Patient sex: M
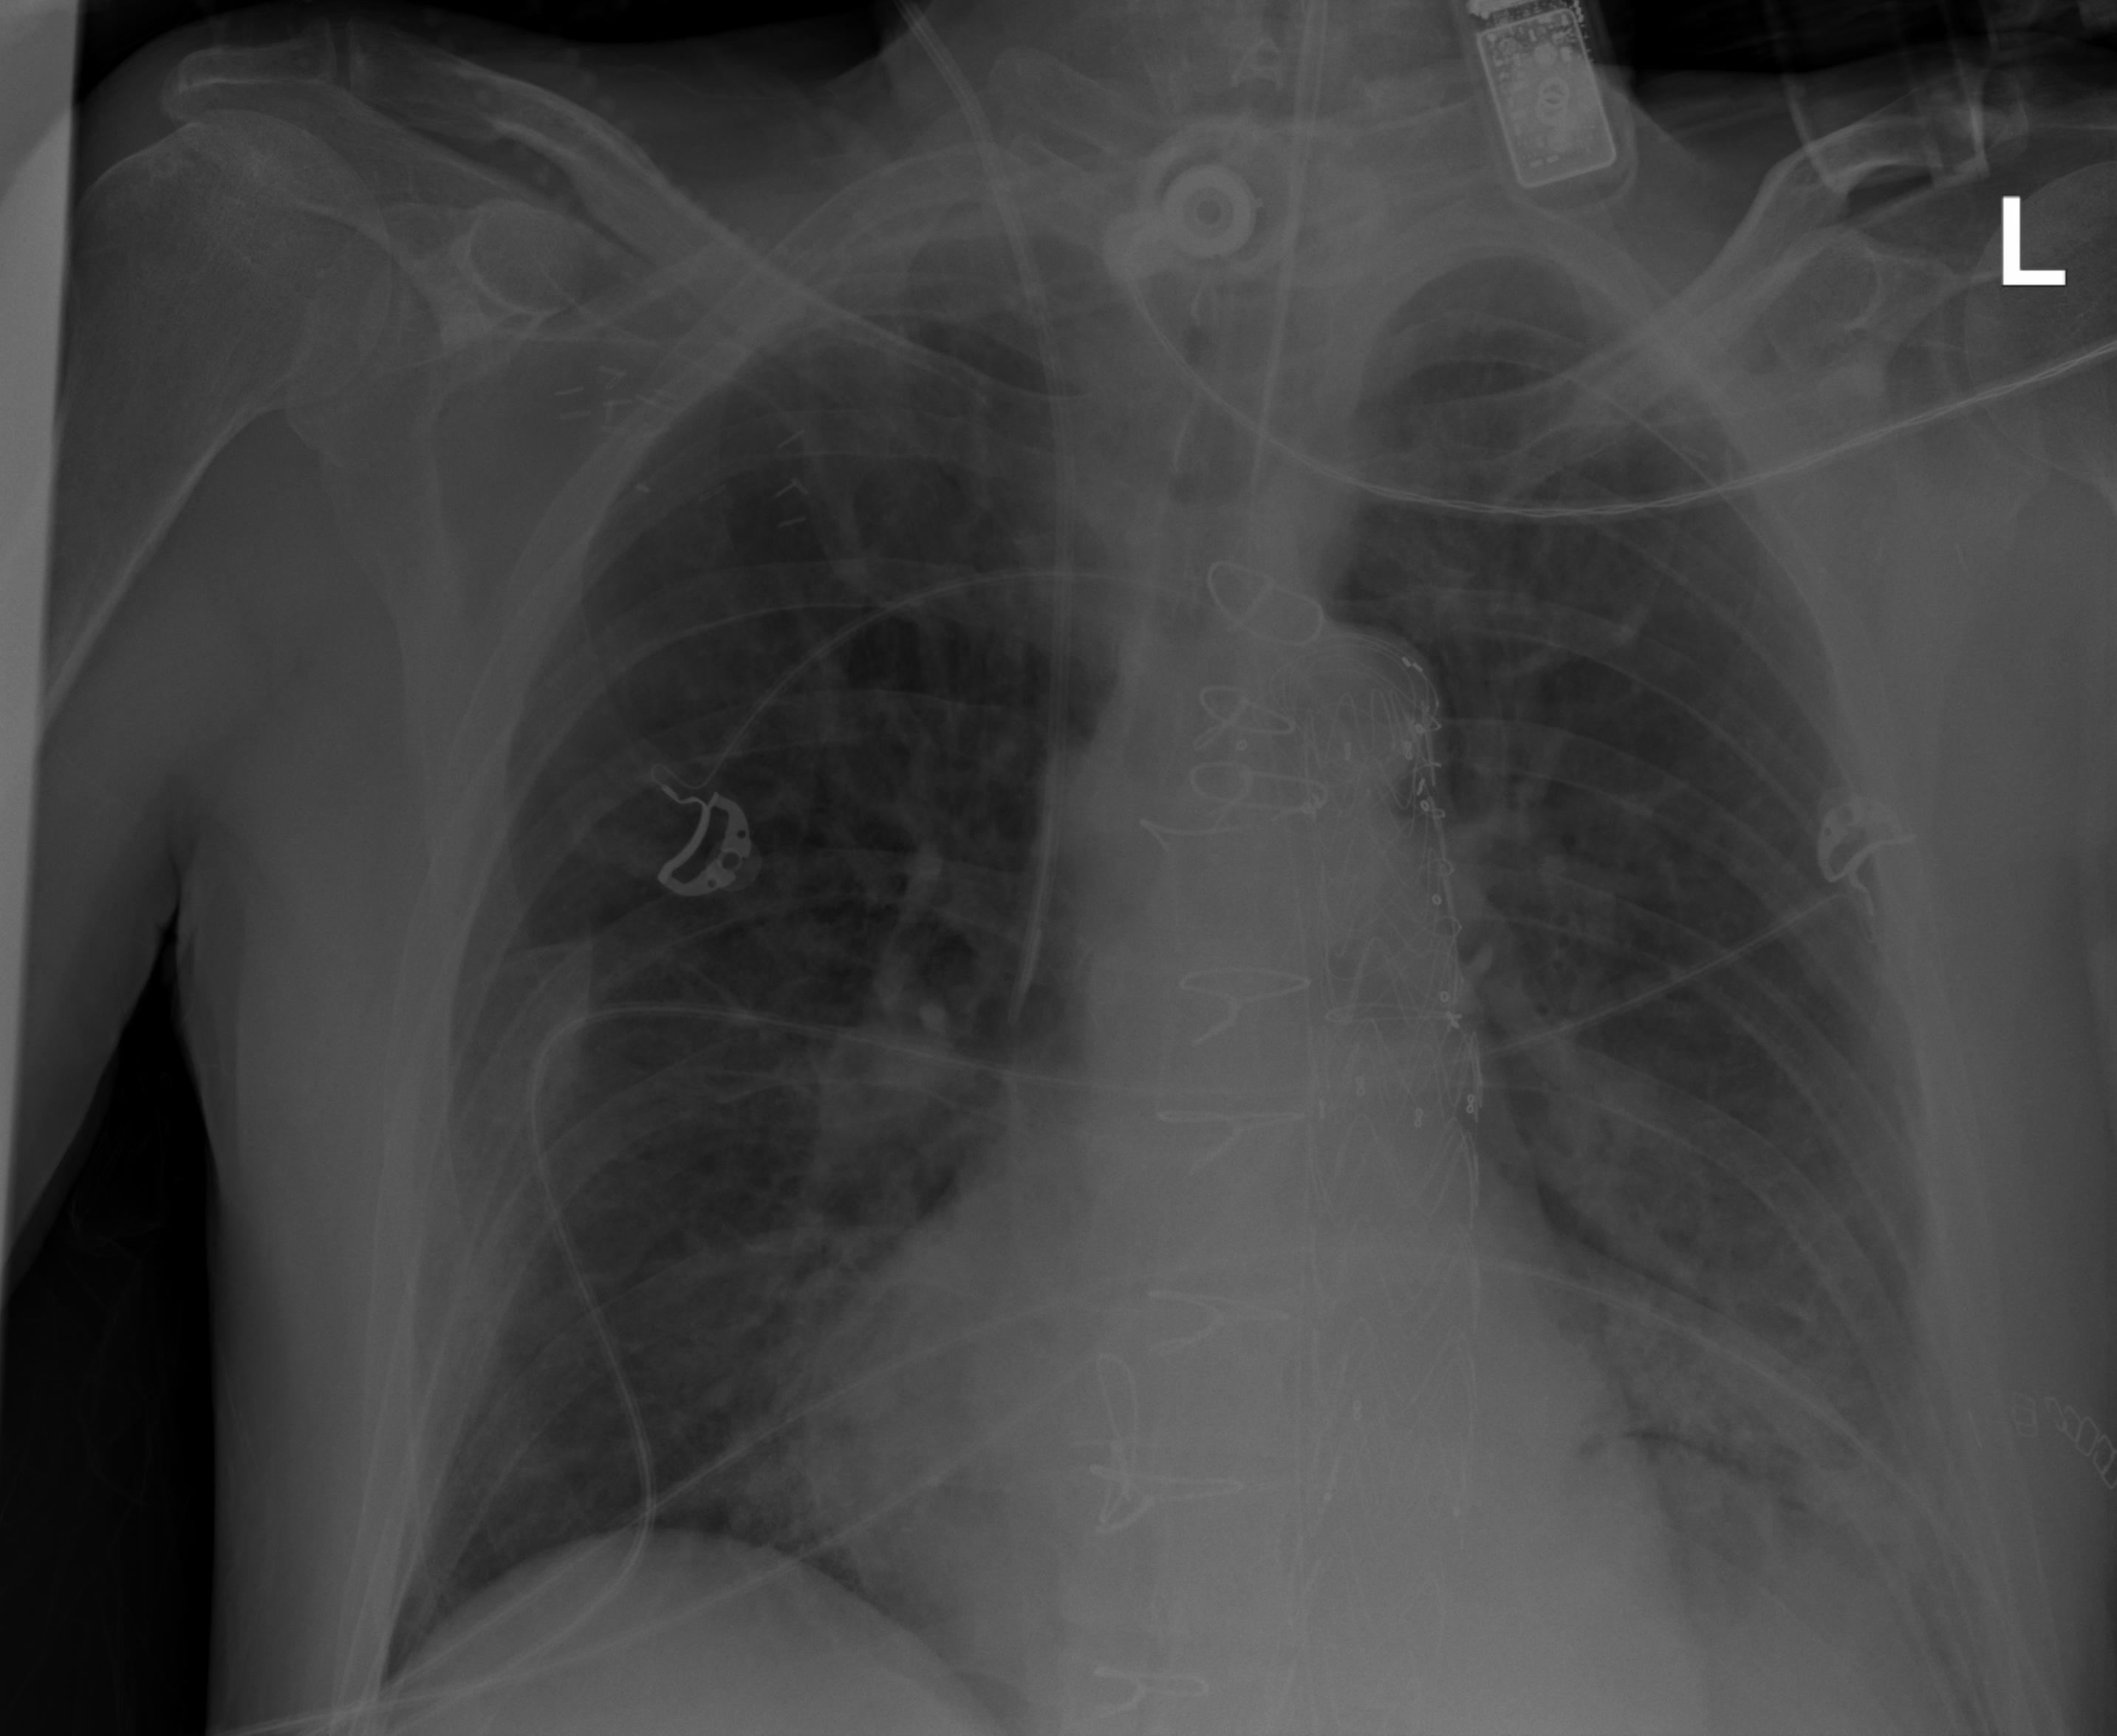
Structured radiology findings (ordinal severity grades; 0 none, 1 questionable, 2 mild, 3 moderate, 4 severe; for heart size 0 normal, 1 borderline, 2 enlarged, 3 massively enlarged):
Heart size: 0
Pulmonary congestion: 0
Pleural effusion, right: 2
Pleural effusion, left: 2
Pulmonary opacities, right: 0
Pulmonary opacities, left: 0
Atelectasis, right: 2
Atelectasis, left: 3